Question: At each time, any colored ball can be exchanged with the white ball. How many such exchanges are needed at least to make all the red balls arranged in front of the blue balls and blue balls in front of the yellow balls (white ball positions are arbitrary)?
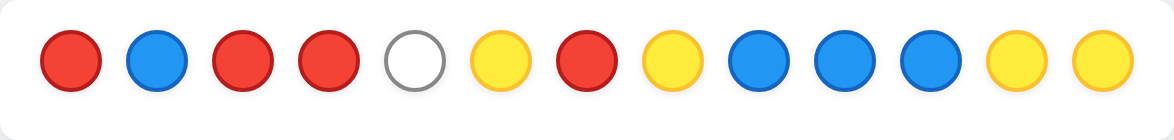
Answer: 6